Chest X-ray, PA view. Patient: 30 years old, sex M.
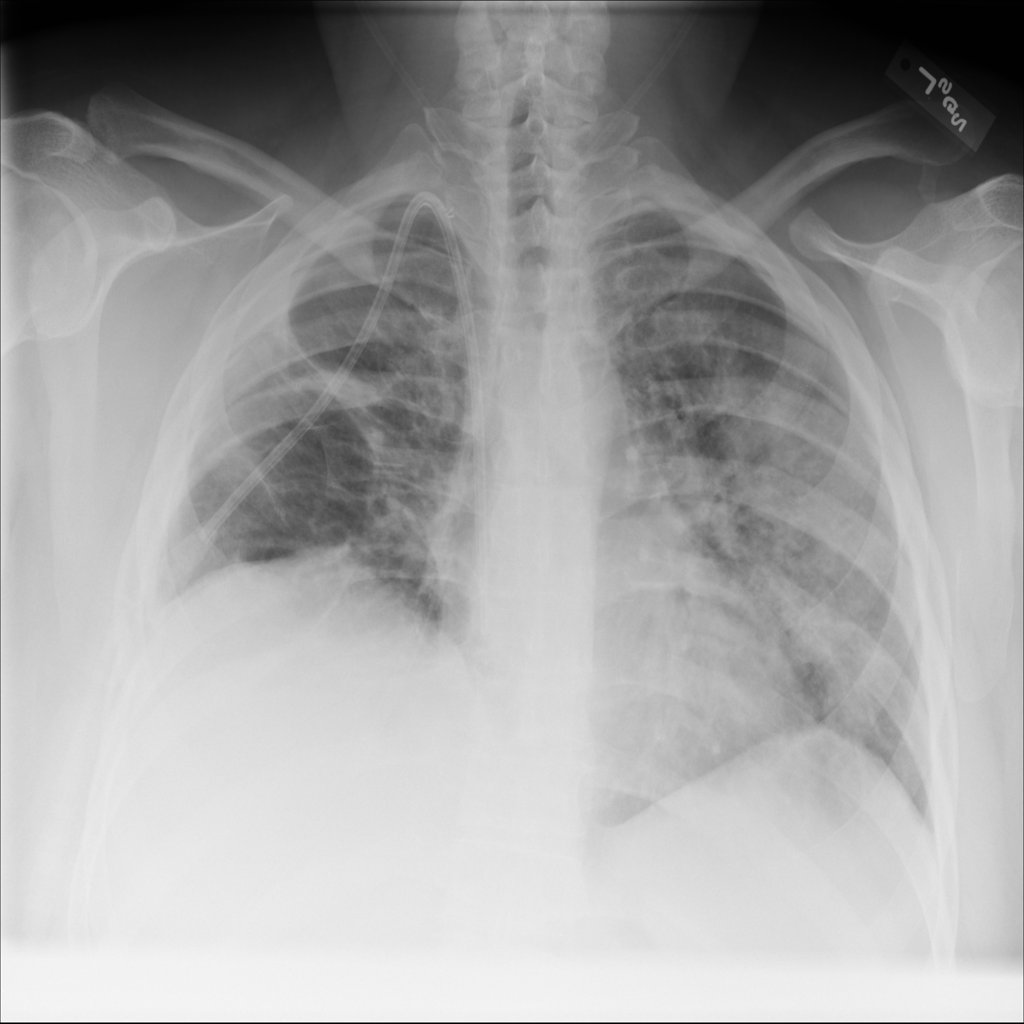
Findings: Infiltration